【题型】选择题　【知识点】平面几何　【难度】medium
如图，在$\triangle ABC$中，$BM \perp AC$于点$M$，$CN \perp AB$于点$N$，$P$为$BC$边的中点，连接$PM$、$PN$、$MN$，则下列结论：$\textcircled{1}$$PM = PN$；$\textcircled{2}$$\frac{AM}{AB} = \frac{AN}{AC}$；$\textcircled{3}$$\angle ABC = \angle AMN$；$\textcircled{4}$若$\angle ABC = 60^\circ$，则$\triangle PMN$为等边三角形；$\textcircled{5}$若$\angle ABC = 45^\circ$，则$BN = \sqrt{2}PC$。正确的个数有（ ）

\vspace{0.5em}
A. $2$个 \quad B. $3$个 \quad C. $4$个 \quad D. $5$个
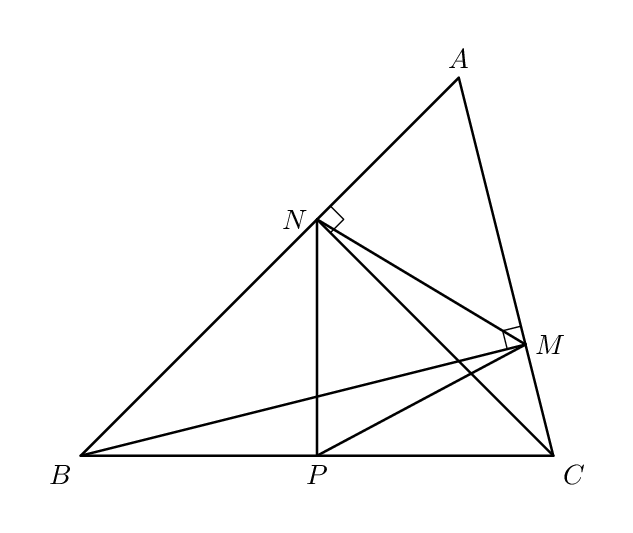
【解答】
【答案】$\boldsymbol{C}$

\vspace{0.5em}
【解析】$\textcircled{1}$$\because BM \perp AC$于点$M$，$CN \perp AB$于点$N$，$P$为$BC$边的中点，

$\therefore PM = \frac{1}{2}BC$，$PN = \frac{1}{2}BC$，

$\therefore PM = PN$，故$\textcircled{1}$正确；

$\textcircled{2}$在$\triangle ABM$与$\triangle ACN$中，

$\because \angle A = \angle A$，$\angle AMB = \angle ANC = 90^\circ$，

$\therefore \triangle ABM \backsim \triangle ACN$，

$\therefore \frac{AN}{AM} = \frac{AC}{AB}$，

$\therefore \frac{AN}{AC} = \frac{AM}{AB}$，$\textcircled{2}$正确；

$\textcircled{3}$$\because \frac{AN}{AC} = \frac{AM}{AB}$，$\angle A = \angle A$，

$\therefore \triangle ABC \backsim \triangle AMN$，

$\therefore \angle ABC = \angle AMN$，$\textcircled{3}$正确；

$\textcircled{4}$
$\because \angle ABC = 60^\circ$，

$\therefore \angle BPN = 60^\circ$，

如果$\triangle PMN$为等边三角形，

$\therefore \angle MPN = 60^\circ$，

$\therefore \angle CPM = 60^\circ$，

$\therefore \triangle CPM$是等边三角形，

$\therefore \angle ACB = 60^\circ$

则$\triangle ABC$是等边三角形，

而$\triangle ABC$不一定是等边三角形，故$\textcircled{4}$错误；

$\textcircled{5}$当$\triangle ABC = 45^\circ$时，

$\because CN \perp AB$于点$N$，

$\therefore \angle BNC = 90^\circ$，$\angle BCN = 45^\circ$，

$\therefore BN = CN$，

$\because P$为$BC$的中点，

$\therefore PN \perp BC$，$\triangle BPN$为等腰直角三角形

$\therefore BN = \sqrt{2}PB = \sqrt{2}PC$，故$\textcircled{5}$正确。

正确的有$\textcircled{1}\textcircled{2}\textcircled{3}\textcircled{5}$共$4$个，

故选：C。